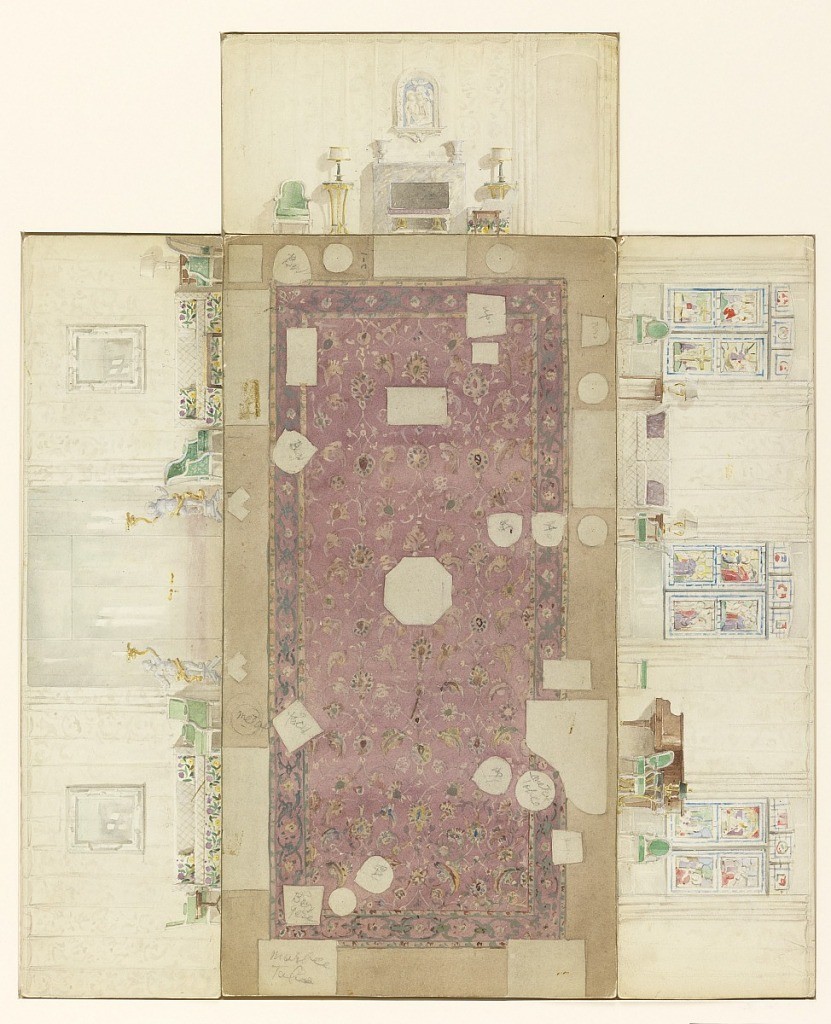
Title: Salon, with Oriental carpet and grand piano
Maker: McMillen, Inc.
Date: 20th century
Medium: Brush and gouache on cream wove paper
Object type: Maquette
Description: Maquette for salon with Oriental carpet, piano, green upholstered chairs, a fireplace, a couch; marble statue with gold snake.